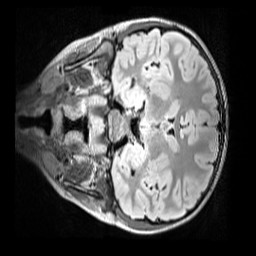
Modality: FLAIR
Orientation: coronal
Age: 10
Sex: male
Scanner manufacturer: siemens
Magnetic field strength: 3 T
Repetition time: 5 s
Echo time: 0.388 s